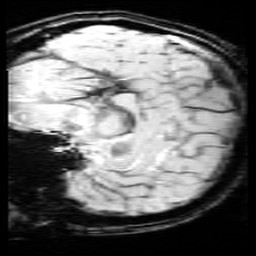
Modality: SWI
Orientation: sagittal
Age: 13
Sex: female
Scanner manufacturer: siemens
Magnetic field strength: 3 T
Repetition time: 0.027 s
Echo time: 0.02 s